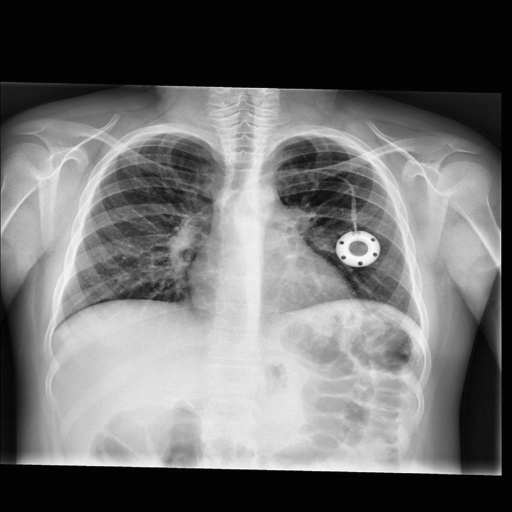
Finding: NORMAL